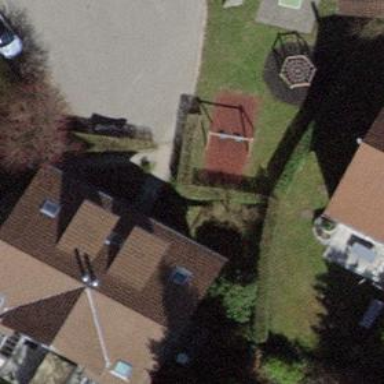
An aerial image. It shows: Playground featuring swings.